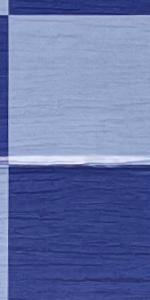
Label: Empty